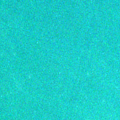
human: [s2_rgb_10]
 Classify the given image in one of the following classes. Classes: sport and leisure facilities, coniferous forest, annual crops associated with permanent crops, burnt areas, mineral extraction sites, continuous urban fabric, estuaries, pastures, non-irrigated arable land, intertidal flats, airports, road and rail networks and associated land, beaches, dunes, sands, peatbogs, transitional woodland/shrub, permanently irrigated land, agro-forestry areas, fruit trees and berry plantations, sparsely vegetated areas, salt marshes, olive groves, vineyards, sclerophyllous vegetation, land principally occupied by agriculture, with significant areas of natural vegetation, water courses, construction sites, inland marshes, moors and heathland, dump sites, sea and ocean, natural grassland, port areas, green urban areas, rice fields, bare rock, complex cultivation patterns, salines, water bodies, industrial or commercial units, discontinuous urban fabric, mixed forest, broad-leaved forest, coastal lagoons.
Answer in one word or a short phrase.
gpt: sea and ocean